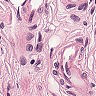
Metastatic tissue present: no